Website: walmart
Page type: billing-address
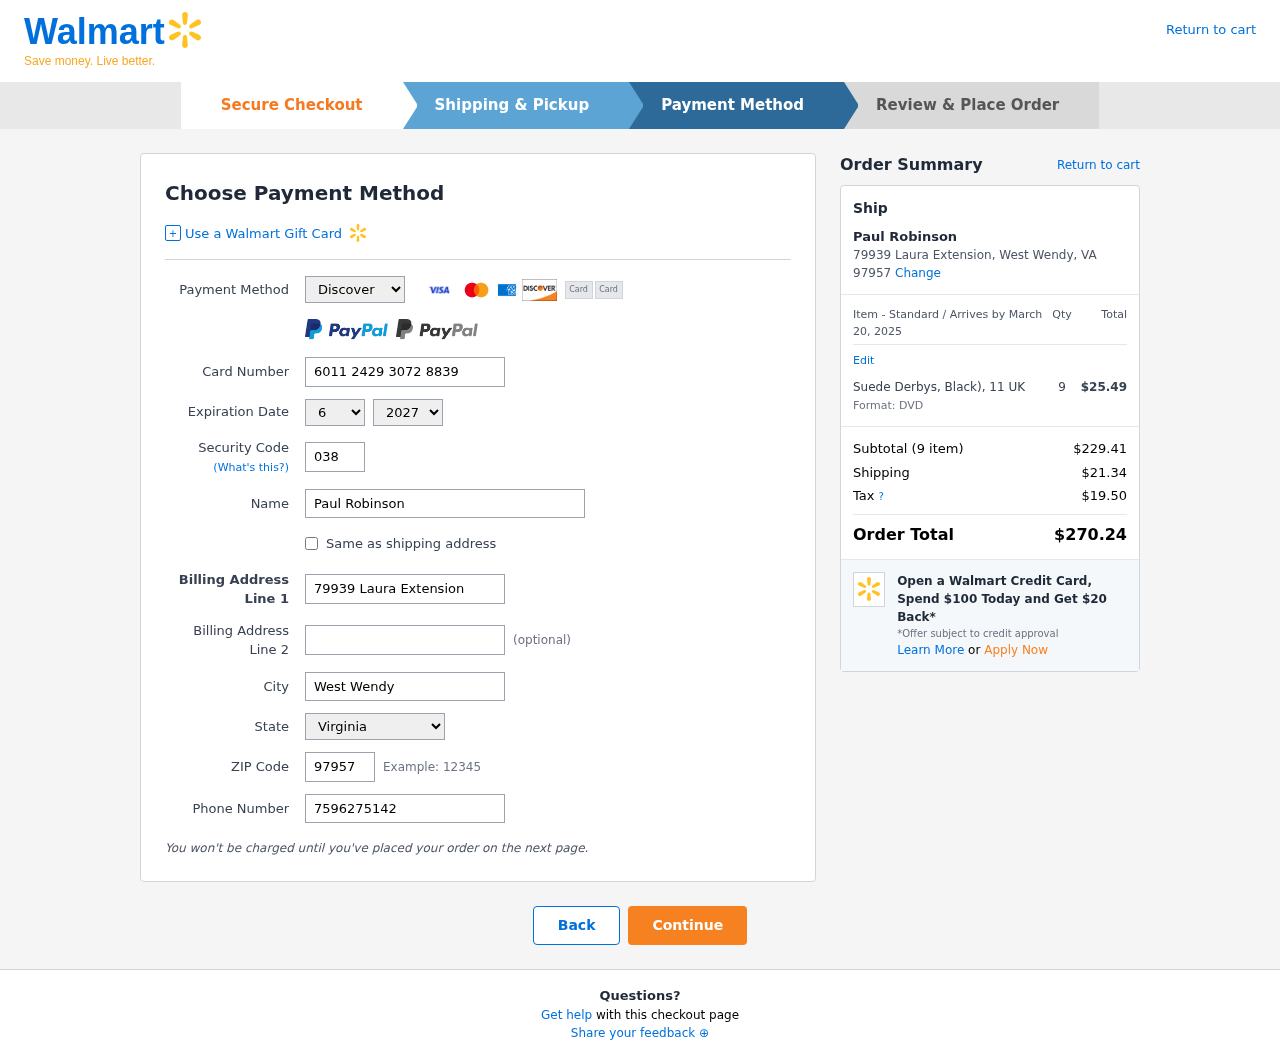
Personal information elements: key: PII_CARD_CVV
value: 038
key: PII_CARD_EXPIRY_MONTH
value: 06
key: PII_CARD_EXPIRY_YEAR
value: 27
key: PII_CARD_NUMBER
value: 6011 2429 3072 8839
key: PII_CARD_TYPE
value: Discover
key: PII_CITY
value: West Wendy
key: PII_CITY_STATE_ZIP
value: West Wendy, VA 97957
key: PII_FULLNAME
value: Paul Robinson
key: PII_PHONE
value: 7596275142
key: PII_POSTCODE
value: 97957
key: PII_STATE
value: Virginia
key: PII_STREET
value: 79939 Laura Extension
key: PII_FULLNAME2
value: Paul Robinson
Product elements: key: PRODUCT1_NAME
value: Suede Derbys, Black), 11 UK
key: PRODUCT1_PRICE
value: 25.49
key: PRODUCT1_QUANTITY
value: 9
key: PRODUCT1_DESC
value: Format: DVD
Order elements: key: ORDER_DELIVERY_DATE
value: March 20, 2025
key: ORDER_NUM_ITEMS
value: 9
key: ORDER_SUBTOTAL
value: $229.41
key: ORDER_SHIPPING_COST
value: $21.34
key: ORDER_TAX
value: $19.50
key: ORDER_TOTAL
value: $270.24